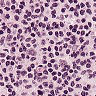
Metastatic tissue present: no